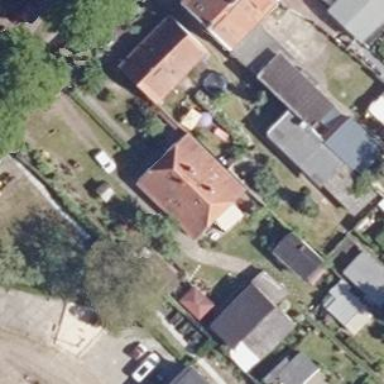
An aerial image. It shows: Half-hipped roof building.